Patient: sex M, age 71
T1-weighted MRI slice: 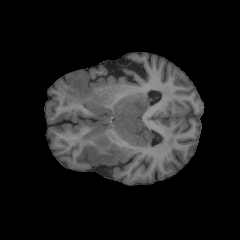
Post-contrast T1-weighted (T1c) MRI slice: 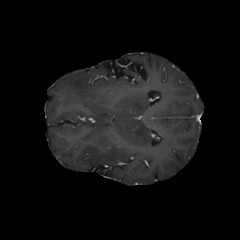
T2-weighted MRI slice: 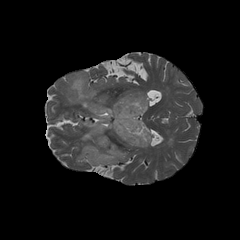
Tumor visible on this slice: yes
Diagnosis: Astrocytoma, IDH-wildtype
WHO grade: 2